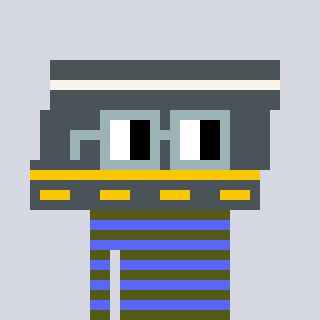
a pixel art character with square dark gray glasses, a road-shaped head and a purple-colored body on a cool background